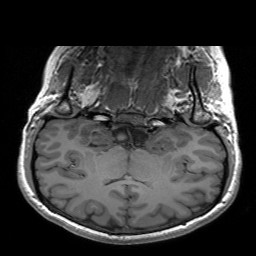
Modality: T1w
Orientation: sagittal
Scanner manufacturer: siemens
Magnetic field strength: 3 T